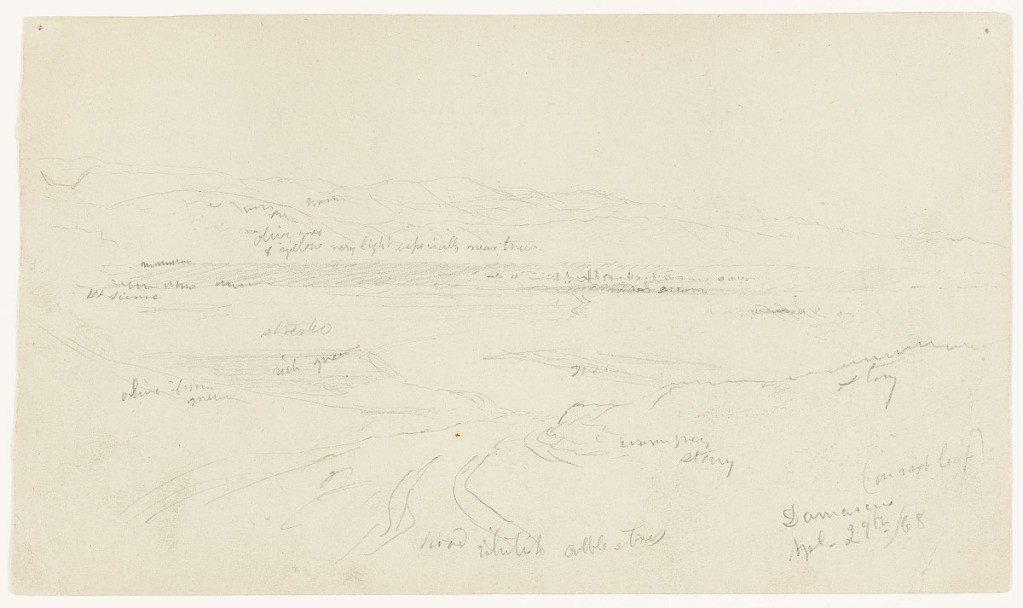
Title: Damascus, Syria
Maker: Frederic Edwin Church, American, 1826–1900
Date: April 29 and May 2, 1868
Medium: Graphite on gray-green wove paper; verso: graphite
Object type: Drawing
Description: Landscape sketch overlooking the city of Damascus, Syria, and the valley it occupies. In foreground, a road with cobblestones descends toward the valley, with a sloping ridge on either side. A flat plain extends through the middle distance, where the city and its buildings are visible. In the background, tall, rugged mountains hem in the valley.

Verso: Architectural sketch of the facade of a house on the bank of a canal in Damascus, Syria. House characterized by exterior staircase and mixed design approaches in upper story.